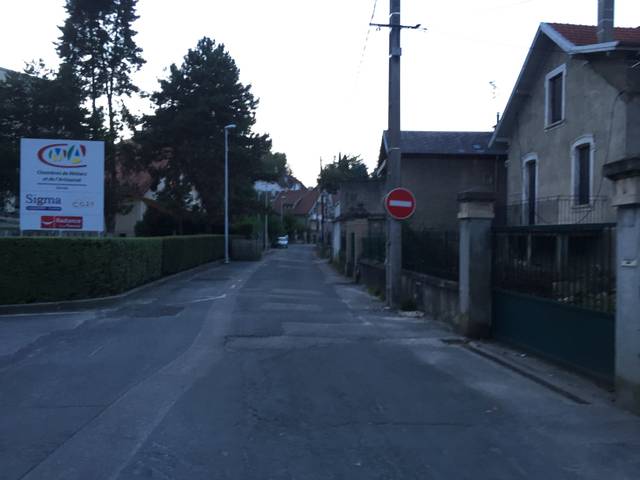
Region: France
Coordinates: 45.568, 5.911